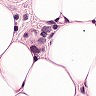
Metastatic tissue present: yes